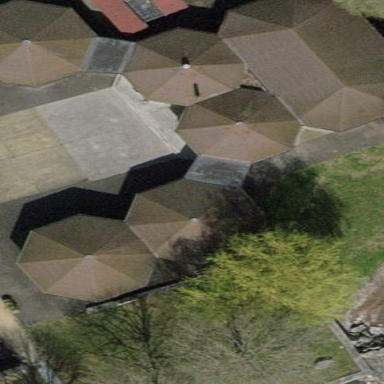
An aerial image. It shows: Pyramidal-shaped commercial building.